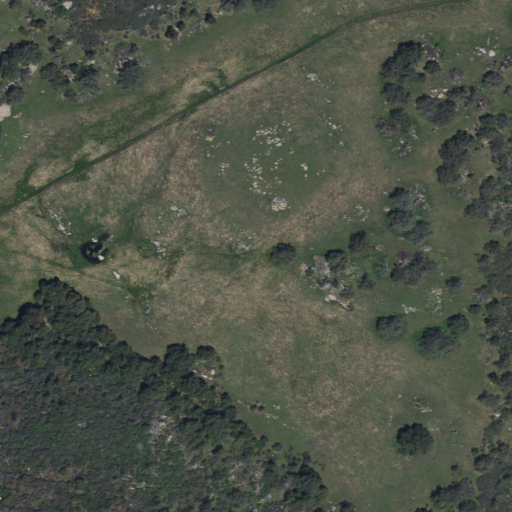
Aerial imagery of plain(s) in California named Adobe Flats containing shrub, herbaceous wetlands, and mixed forest